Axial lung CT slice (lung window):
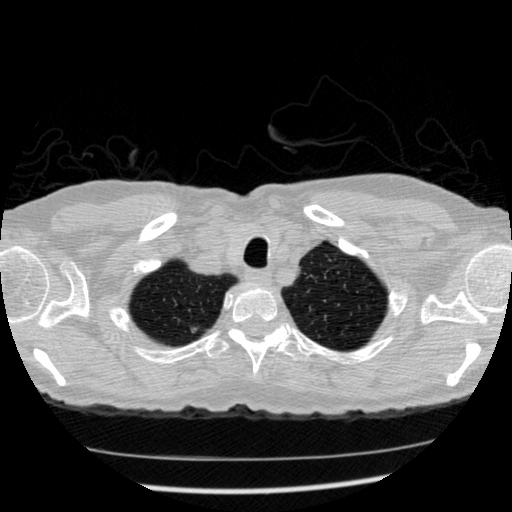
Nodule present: no